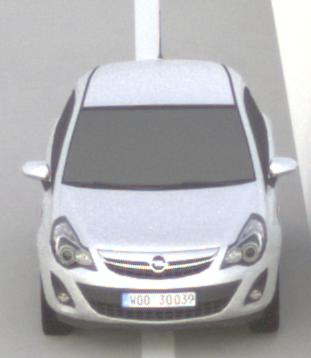
Make: Opel
Model: Corsa 1.2
Detailed model: Corsa (D)
Model produced from: 2011/01
Model produced until: 2014/08
Doors: 3
Color: white
Road condition: dry road
Daytime: sunrise or sunset
Contrast: low contrast